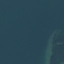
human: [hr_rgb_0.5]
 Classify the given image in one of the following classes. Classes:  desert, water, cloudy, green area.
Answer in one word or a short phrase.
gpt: water